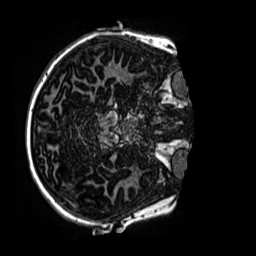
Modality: MP2RAGE
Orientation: axial
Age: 11
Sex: male
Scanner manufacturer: siemens
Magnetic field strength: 3 T
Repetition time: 4 s
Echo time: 0.00299 s